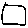
Label: square